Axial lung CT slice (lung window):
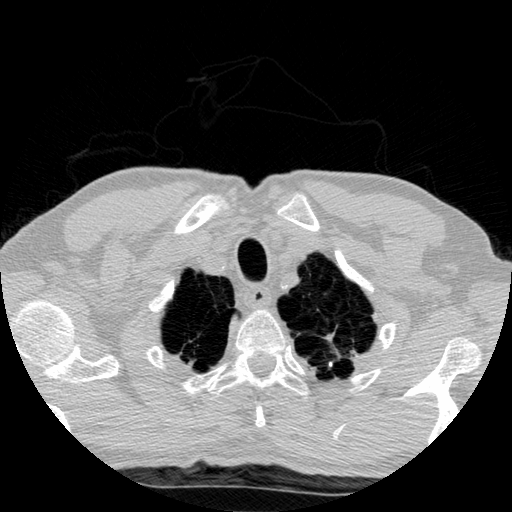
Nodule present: no